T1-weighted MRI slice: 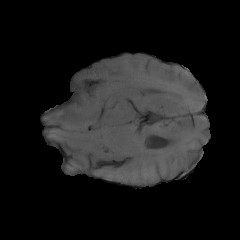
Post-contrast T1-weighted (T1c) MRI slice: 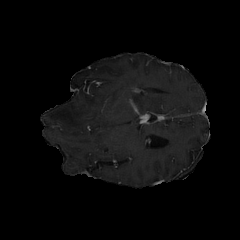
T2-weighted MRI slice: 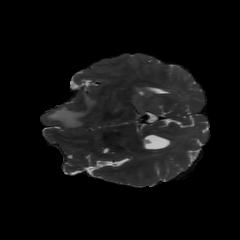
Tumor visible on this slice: yes